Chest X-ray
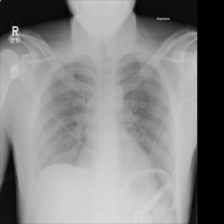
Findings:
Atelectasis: negative
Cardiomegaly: negative
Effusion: negative
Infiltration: negative
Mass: negative
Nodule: negative
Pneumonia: negative
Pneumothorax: positive
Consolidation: negative
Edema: negative
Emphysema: negative
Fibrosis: negative
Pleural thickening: negative
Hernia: negative